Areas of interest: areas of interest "GAC Honda Guomao Store"
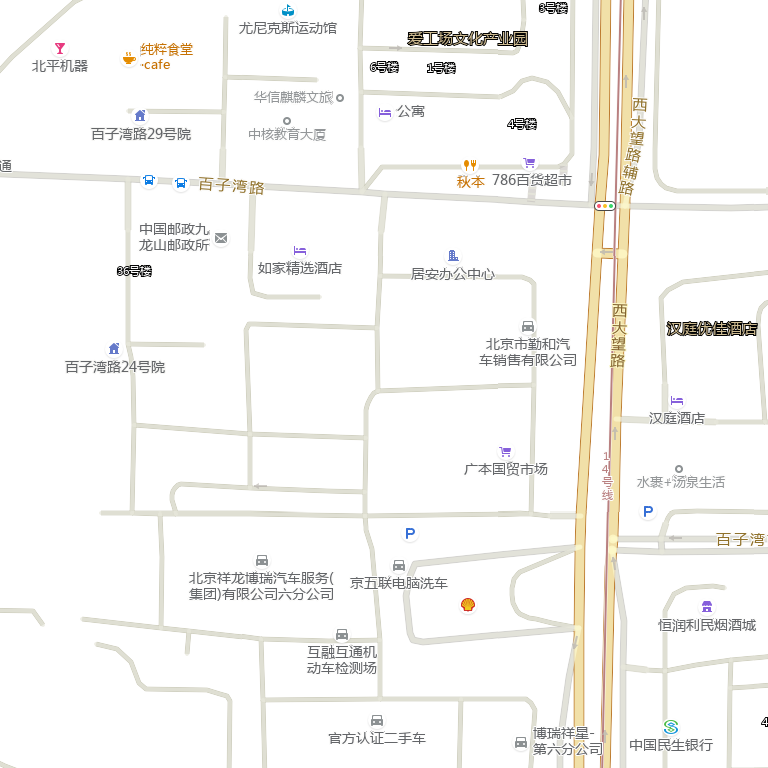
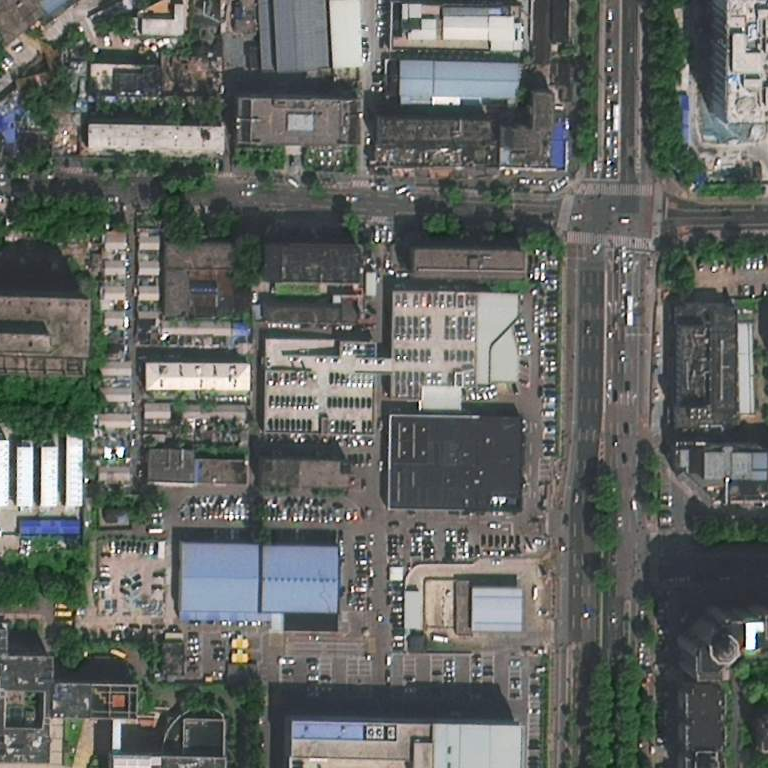